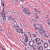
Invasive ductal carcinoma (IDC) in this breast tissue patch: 1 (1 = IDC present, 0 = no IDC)